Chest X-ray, PA view. Patient: 19 years old, sex M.
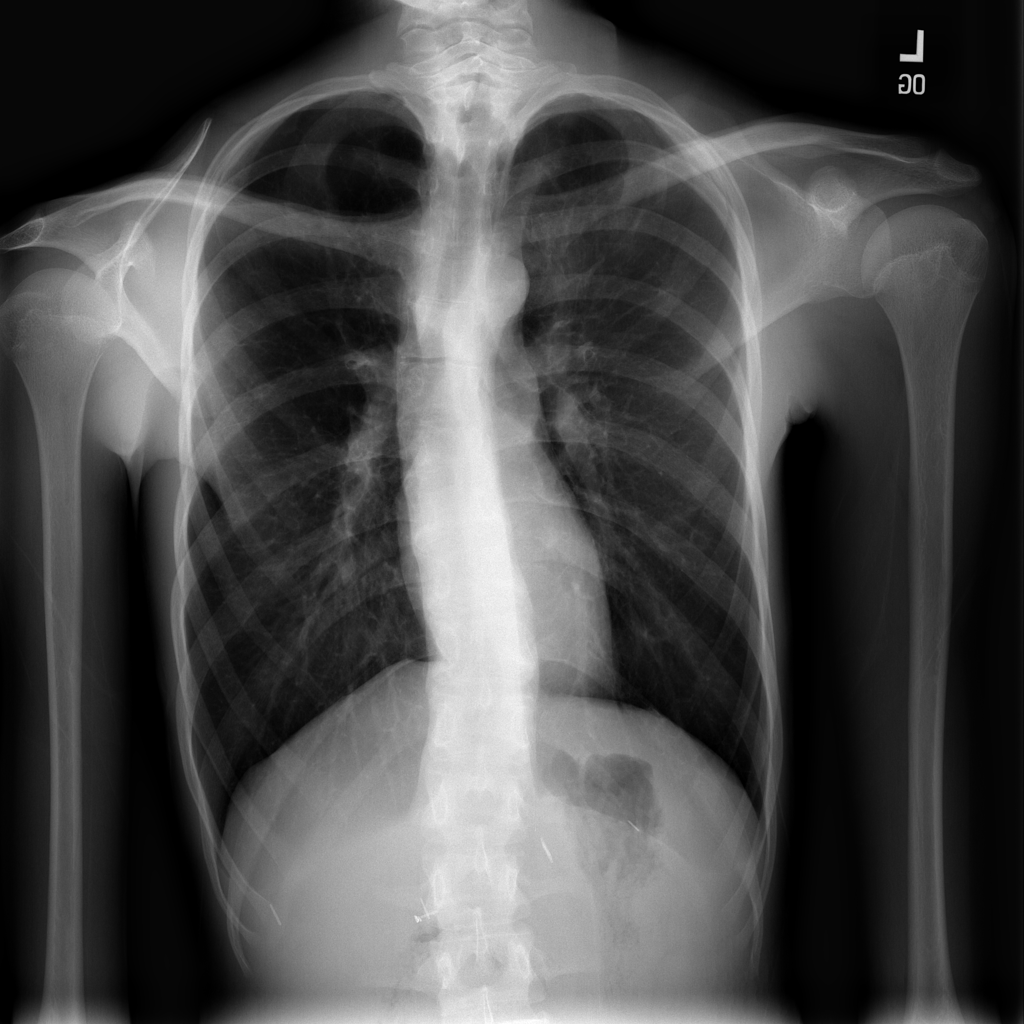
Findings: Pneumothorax